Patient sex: M
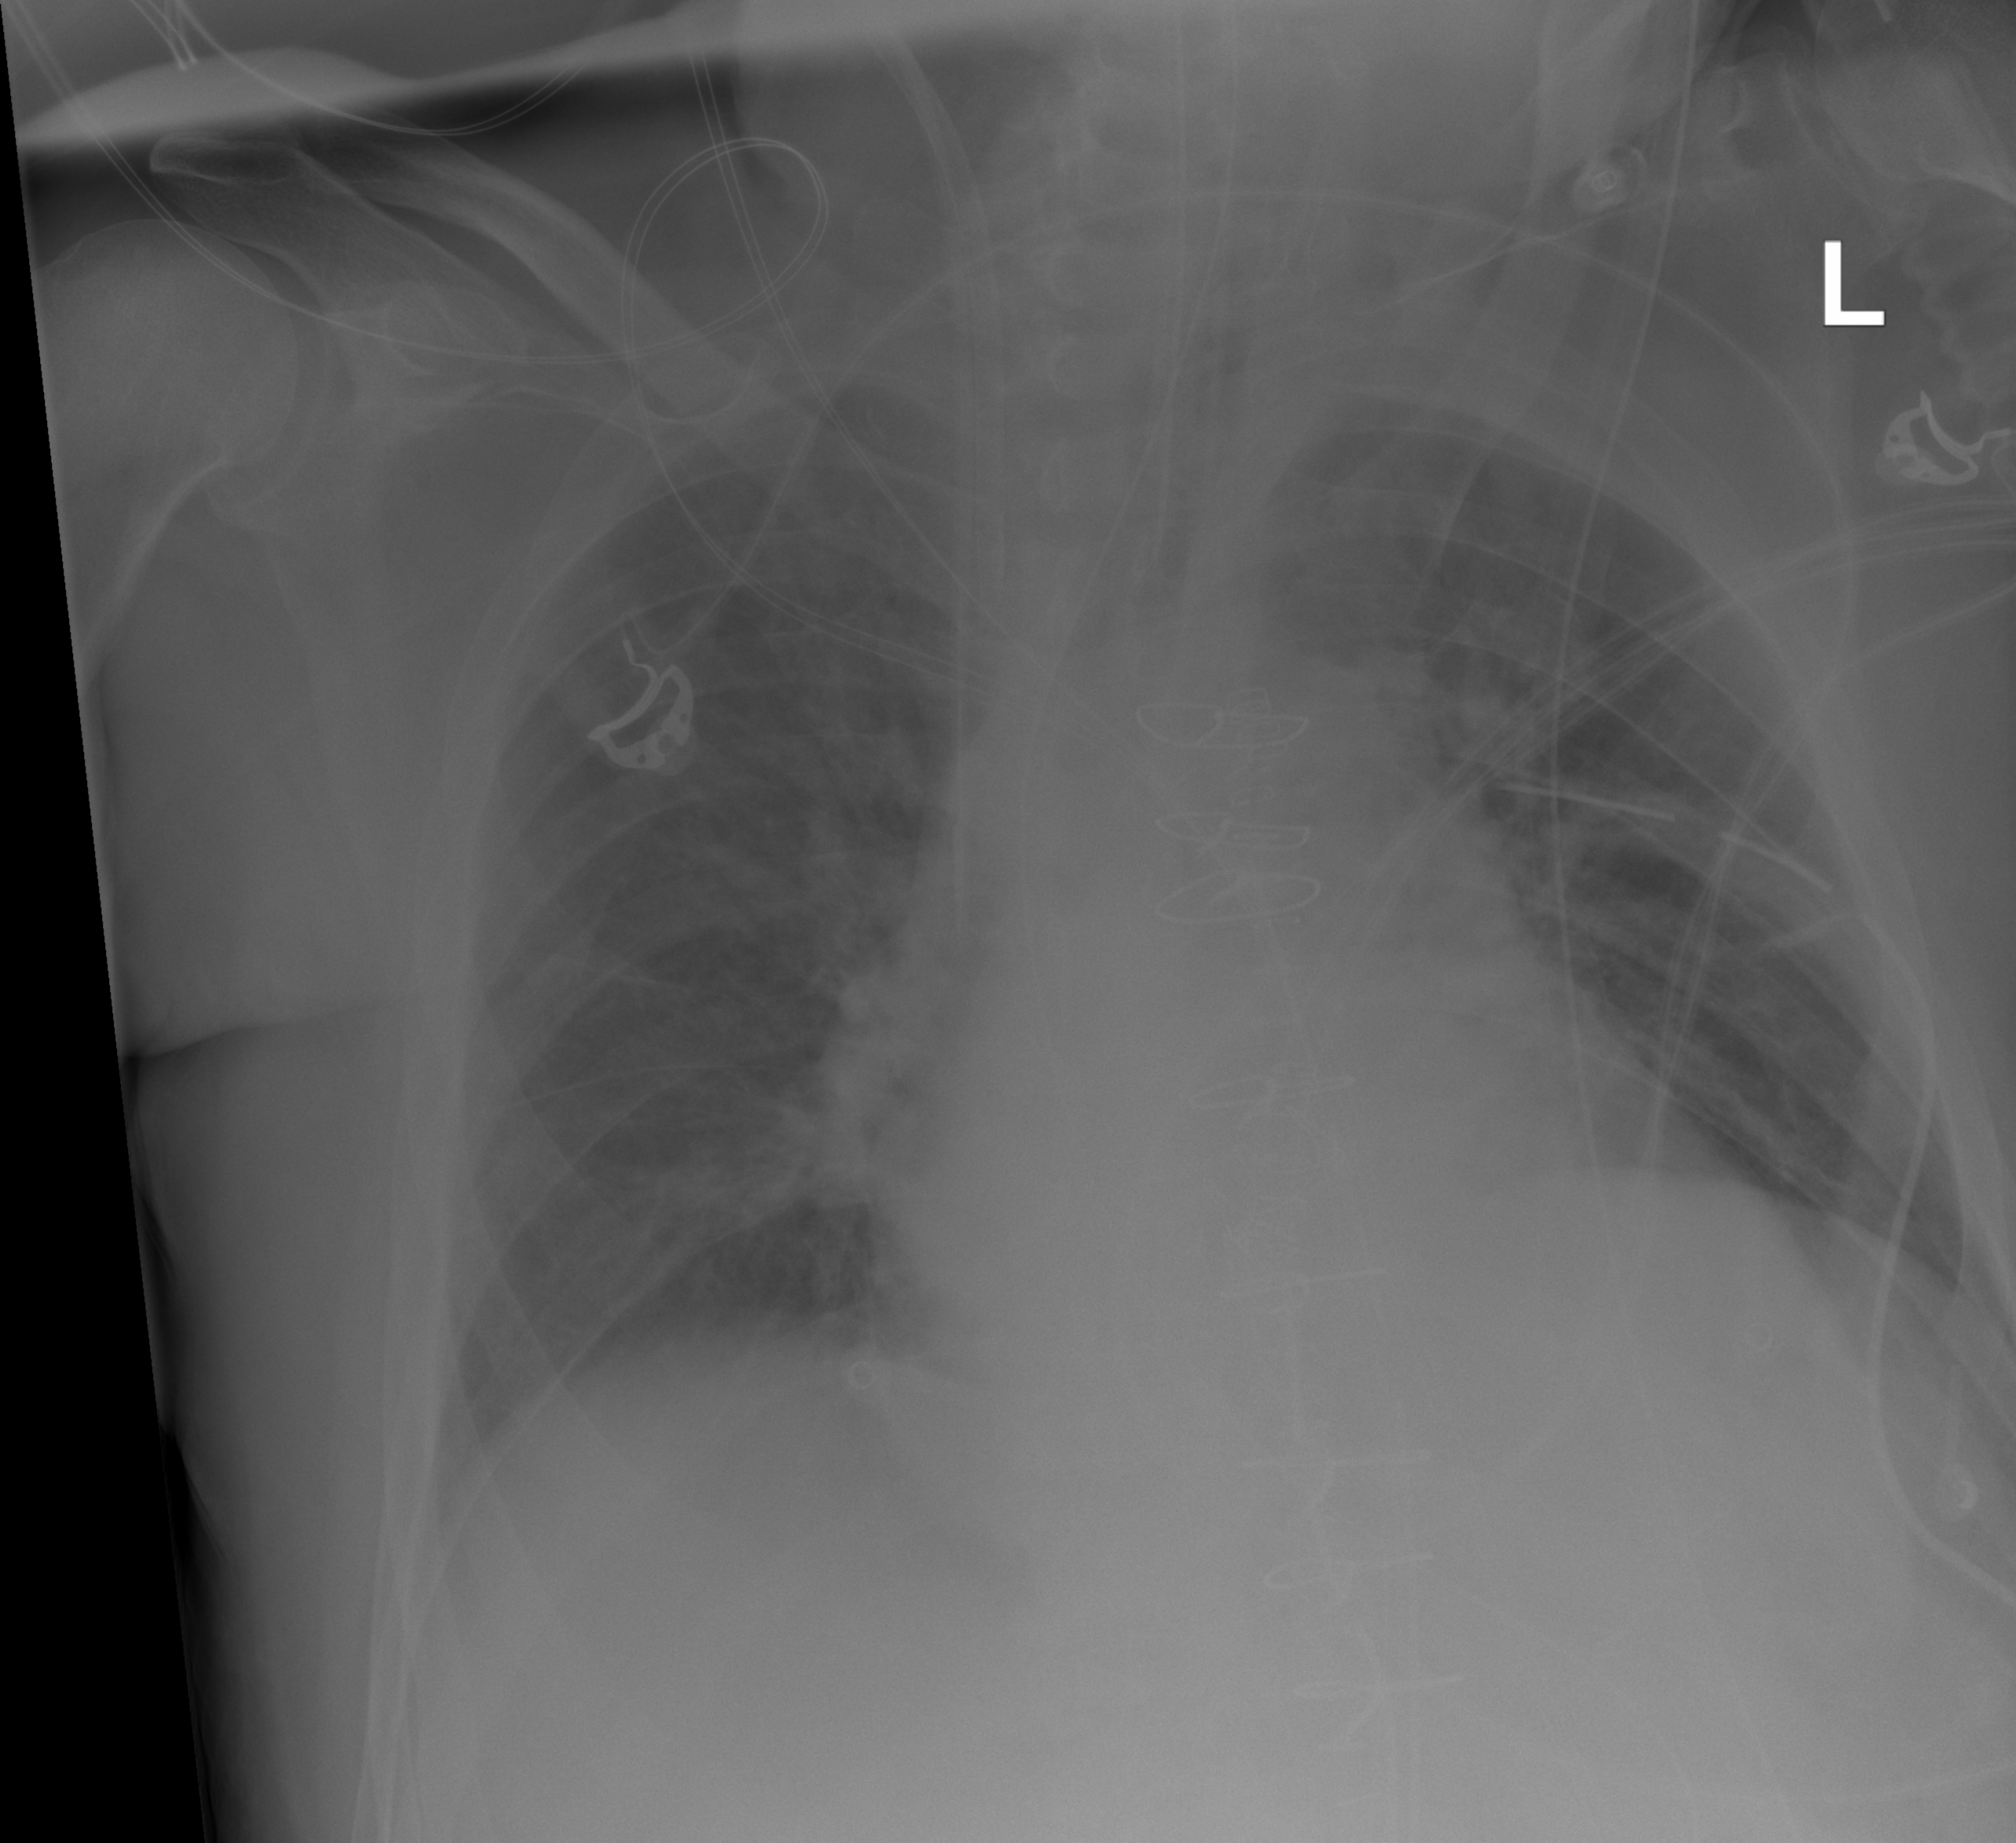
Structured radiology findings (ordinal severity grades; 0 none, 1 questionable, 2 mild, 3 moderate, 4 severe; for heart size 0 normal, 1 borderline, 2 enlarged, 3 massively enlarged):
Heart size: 0
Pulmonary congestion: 1
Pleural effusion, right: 0
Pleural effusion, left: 0
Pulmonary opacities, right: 0
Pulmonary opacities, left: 0
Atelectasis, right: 0
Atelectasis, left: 0